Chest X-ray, AP view. Patient: 26 years old, sex M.
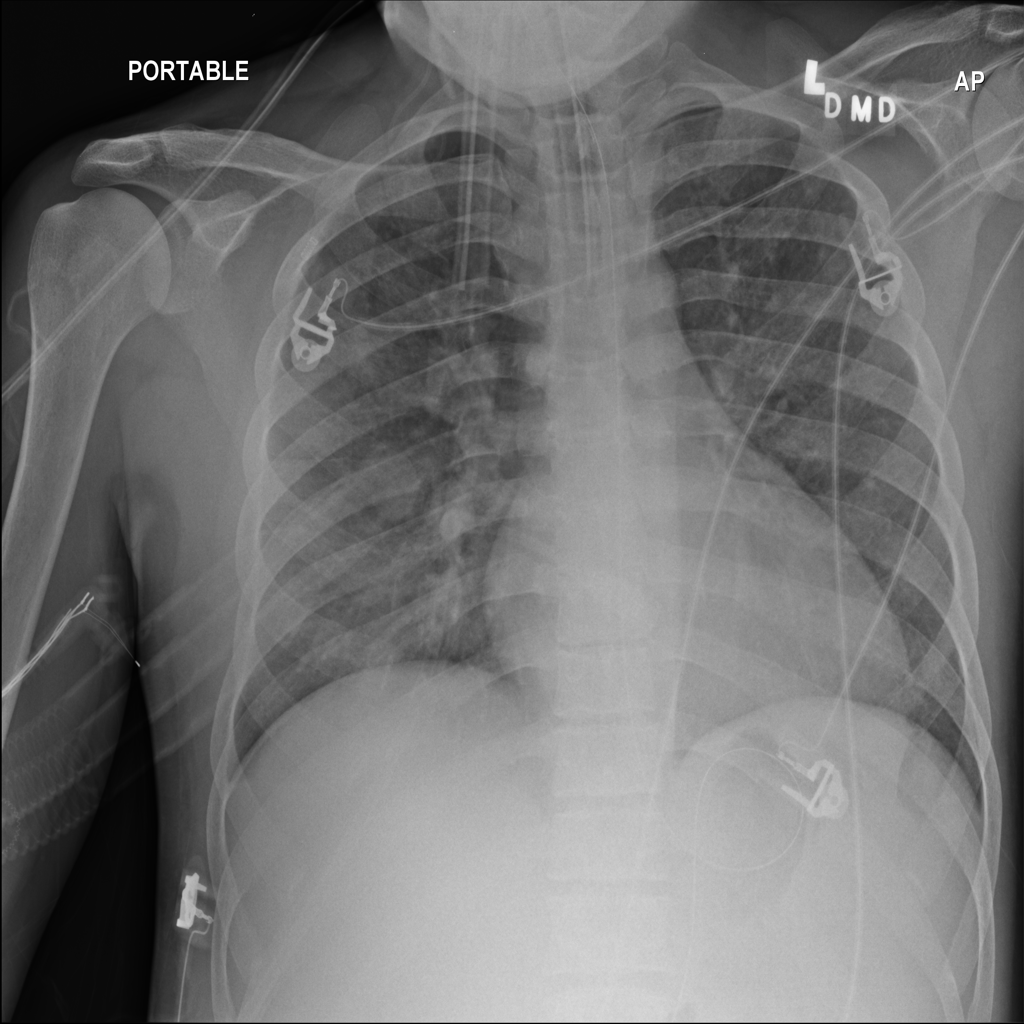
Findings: No Finding